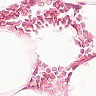
Metastatic tissue present: no